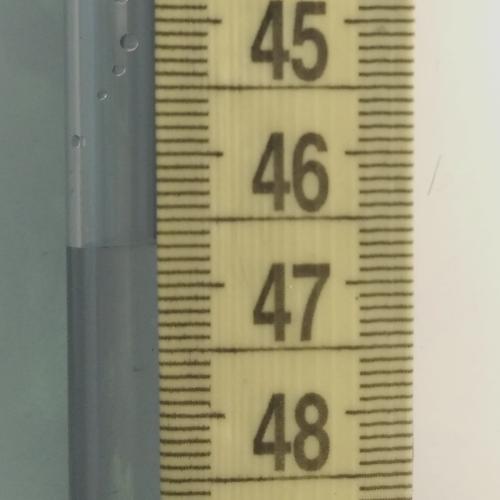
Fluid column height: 46.7 cm